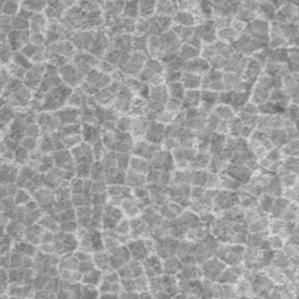
Label: frost